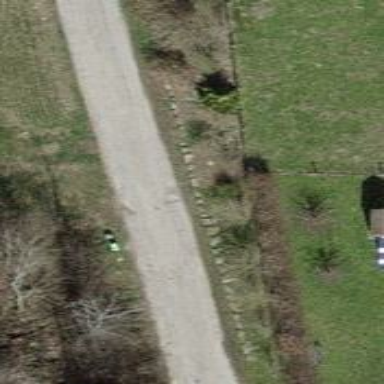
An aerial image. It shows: Agricultural vehicle on residential road.